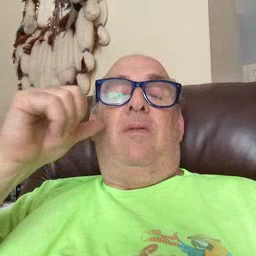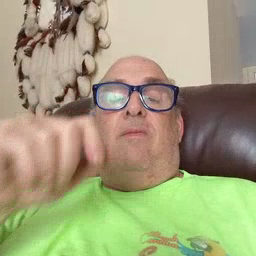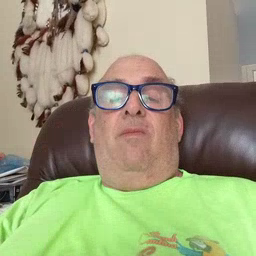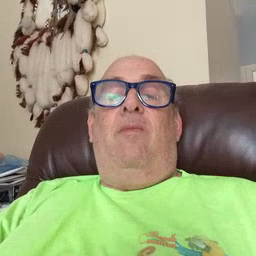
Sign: yesterday